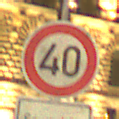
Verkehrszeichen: Geschwindigkeit40
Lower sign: ZeitangabenMitBeschraenkungAufWochentage8
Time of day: Night
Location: Outdoor (Urban)
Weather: Overcast
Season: NotSpecified
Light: Artificial